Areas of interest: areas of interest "Home Furnishing and Building Materials Market"
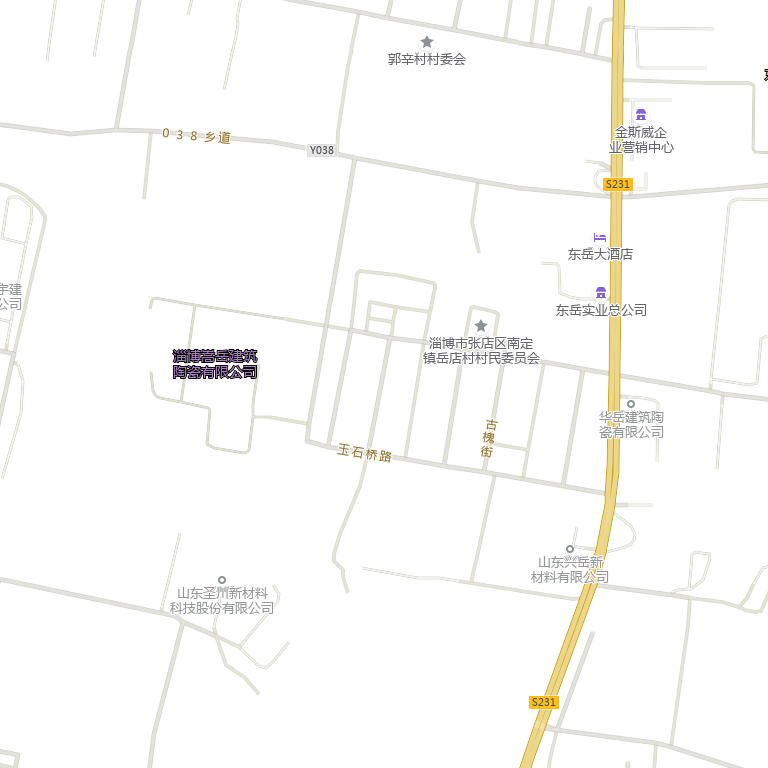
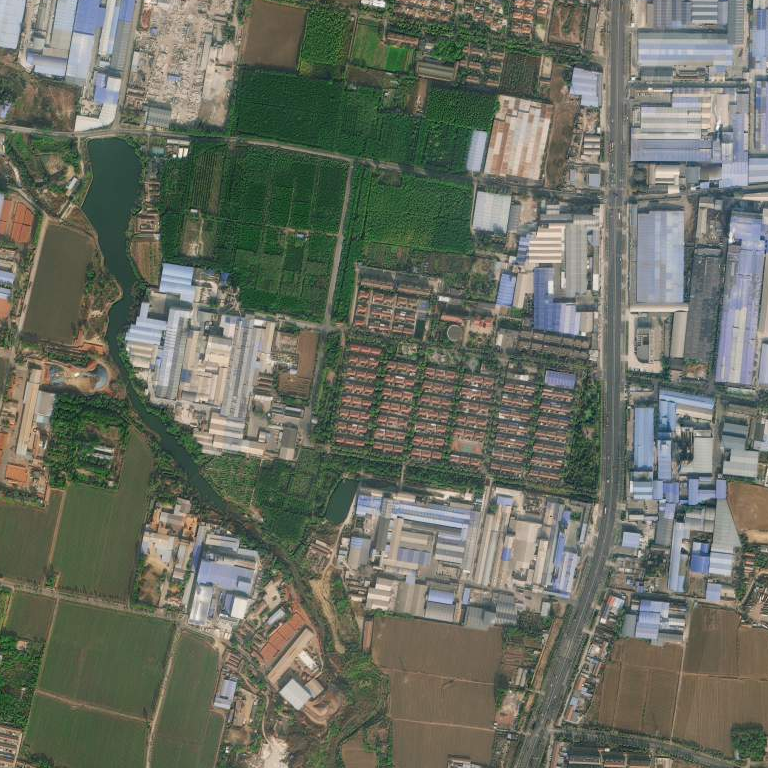